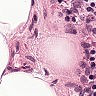
Metastatic tissue present: no